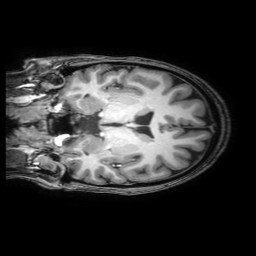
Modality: T1w
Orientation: coronal
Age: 28
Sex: female
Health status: healthy
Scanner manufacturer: philips
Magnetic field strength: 3 T
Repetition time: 0.0079 s
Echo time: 0.0035 s